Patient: sex M, age 36
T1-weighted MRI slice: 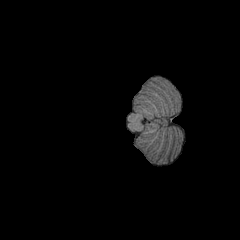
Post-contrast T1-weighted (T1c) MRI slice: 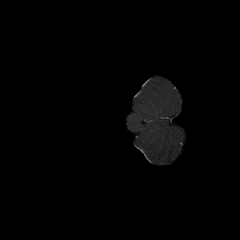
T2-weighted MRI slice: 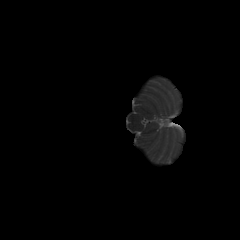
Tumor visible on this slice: no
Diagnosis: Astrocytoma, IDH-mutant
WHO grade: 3